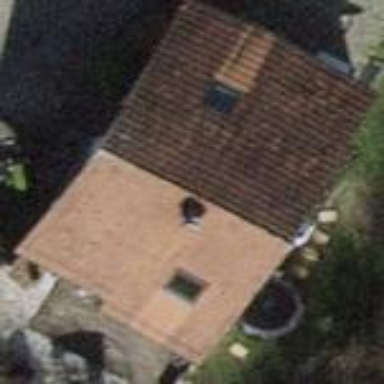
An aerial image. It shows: Building with tiled roof.